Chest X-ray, AP view. Patient: 53 years old, sex F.
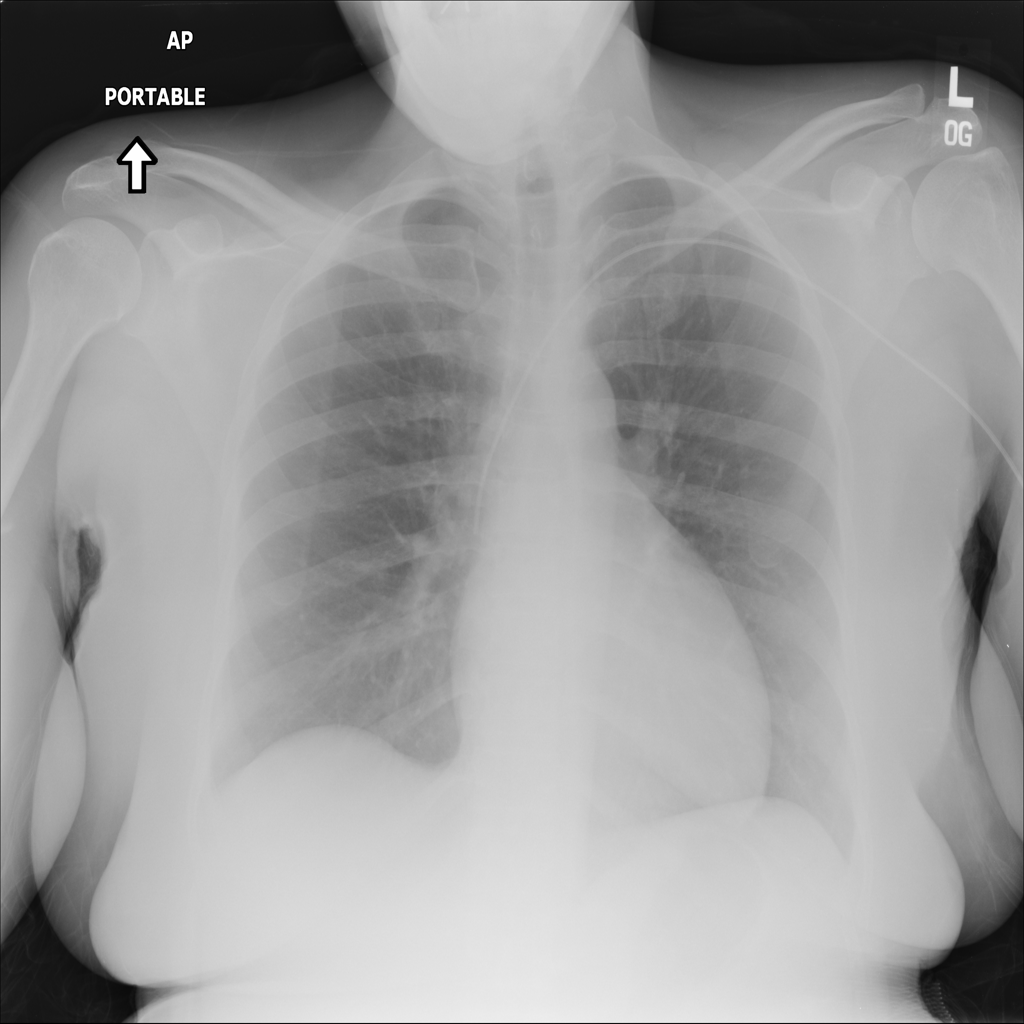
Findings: No Finding